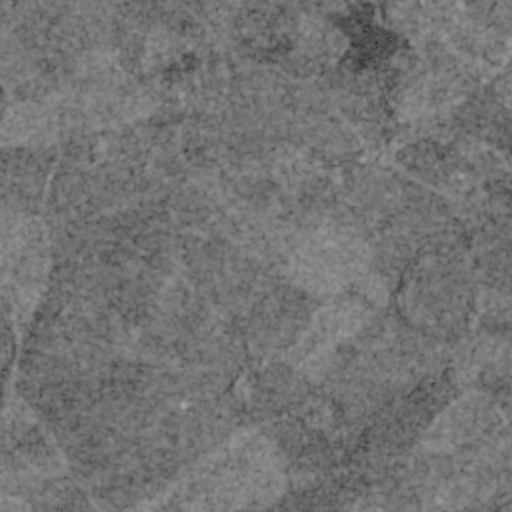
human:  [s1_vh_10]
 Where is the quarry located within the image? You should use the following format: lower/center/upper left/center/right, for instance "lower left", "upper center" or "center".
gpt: The quarry is located in the upper right of the image.
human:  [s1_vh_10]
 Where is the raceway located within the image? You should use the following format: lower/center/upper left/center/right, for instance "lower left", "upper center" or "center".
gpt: The raceway is located in the center right of the image.
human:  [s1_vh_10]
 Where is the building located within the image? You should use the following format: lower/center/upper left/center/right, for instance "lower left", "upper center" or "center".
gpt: There is no building in the image.

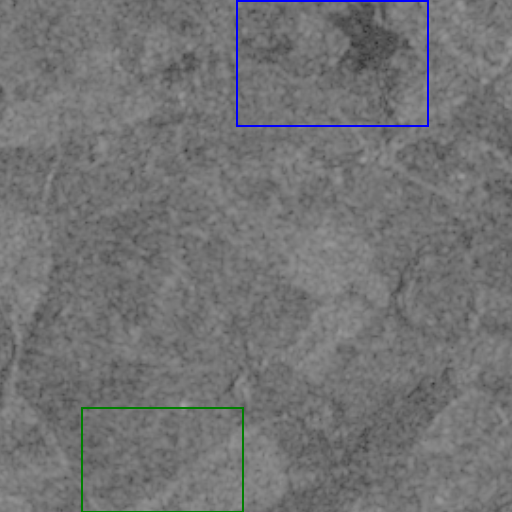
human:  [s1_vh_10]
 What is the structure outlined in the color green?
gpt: The structure outlined in green is a crop field.
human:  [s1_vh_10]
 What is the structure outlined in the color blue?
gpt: The structure outlined in blue is a quarry.
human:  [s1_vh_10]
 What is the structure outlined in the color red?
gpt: There is no red outline.